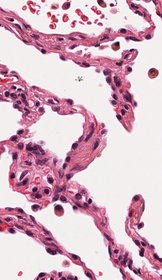
Tumor epithelial tissue: no
Tumor-associated stroma tissue: no
Normal tissue: yes